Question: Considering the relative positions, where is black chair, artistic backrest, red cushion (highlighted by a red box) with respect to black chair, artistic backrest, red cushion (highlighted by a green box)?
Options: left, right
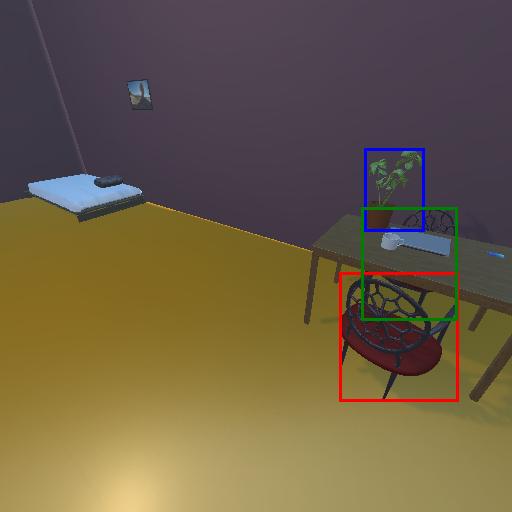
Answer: left